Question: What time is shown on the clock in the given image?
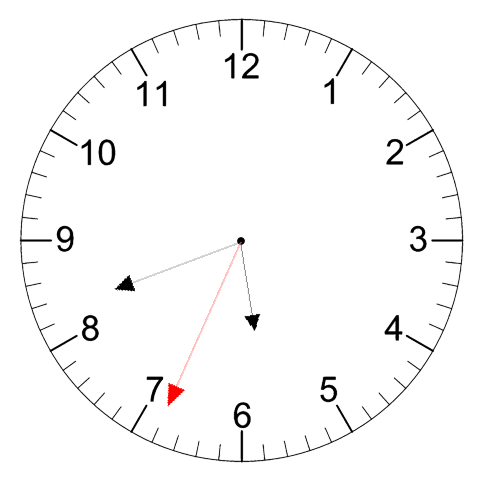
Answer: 05:41:34